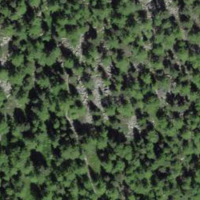
EUNIS habitat code: 43
Species observed at this site:
Certhia familiaris
Sitta europaea